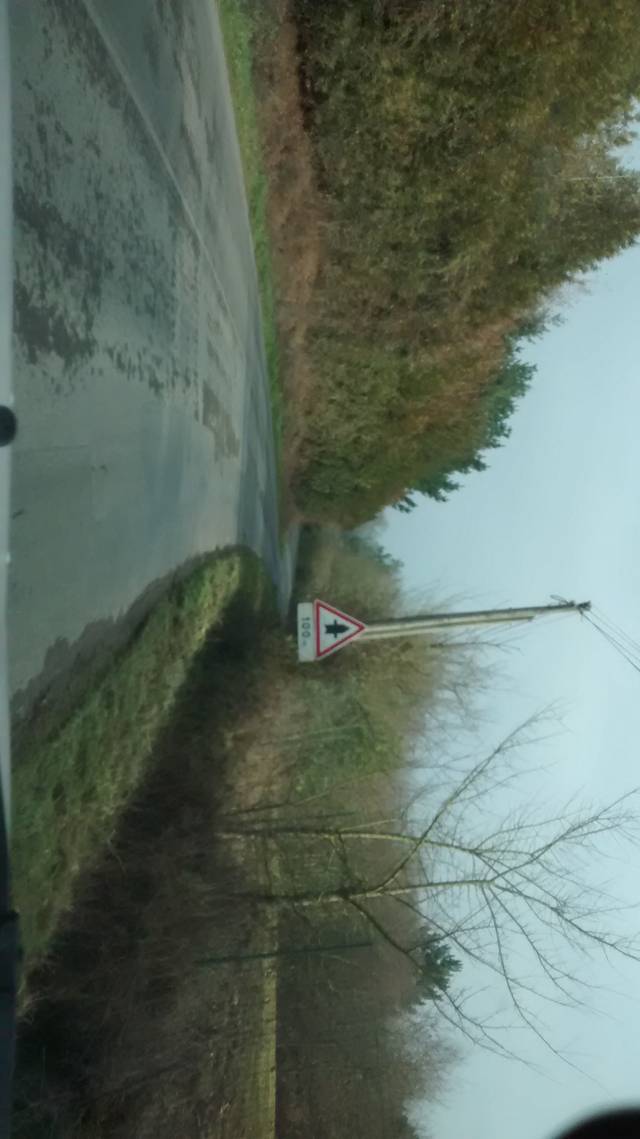
Region: France
Coordinates: 48.086, -1.758